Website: apple
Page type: cart
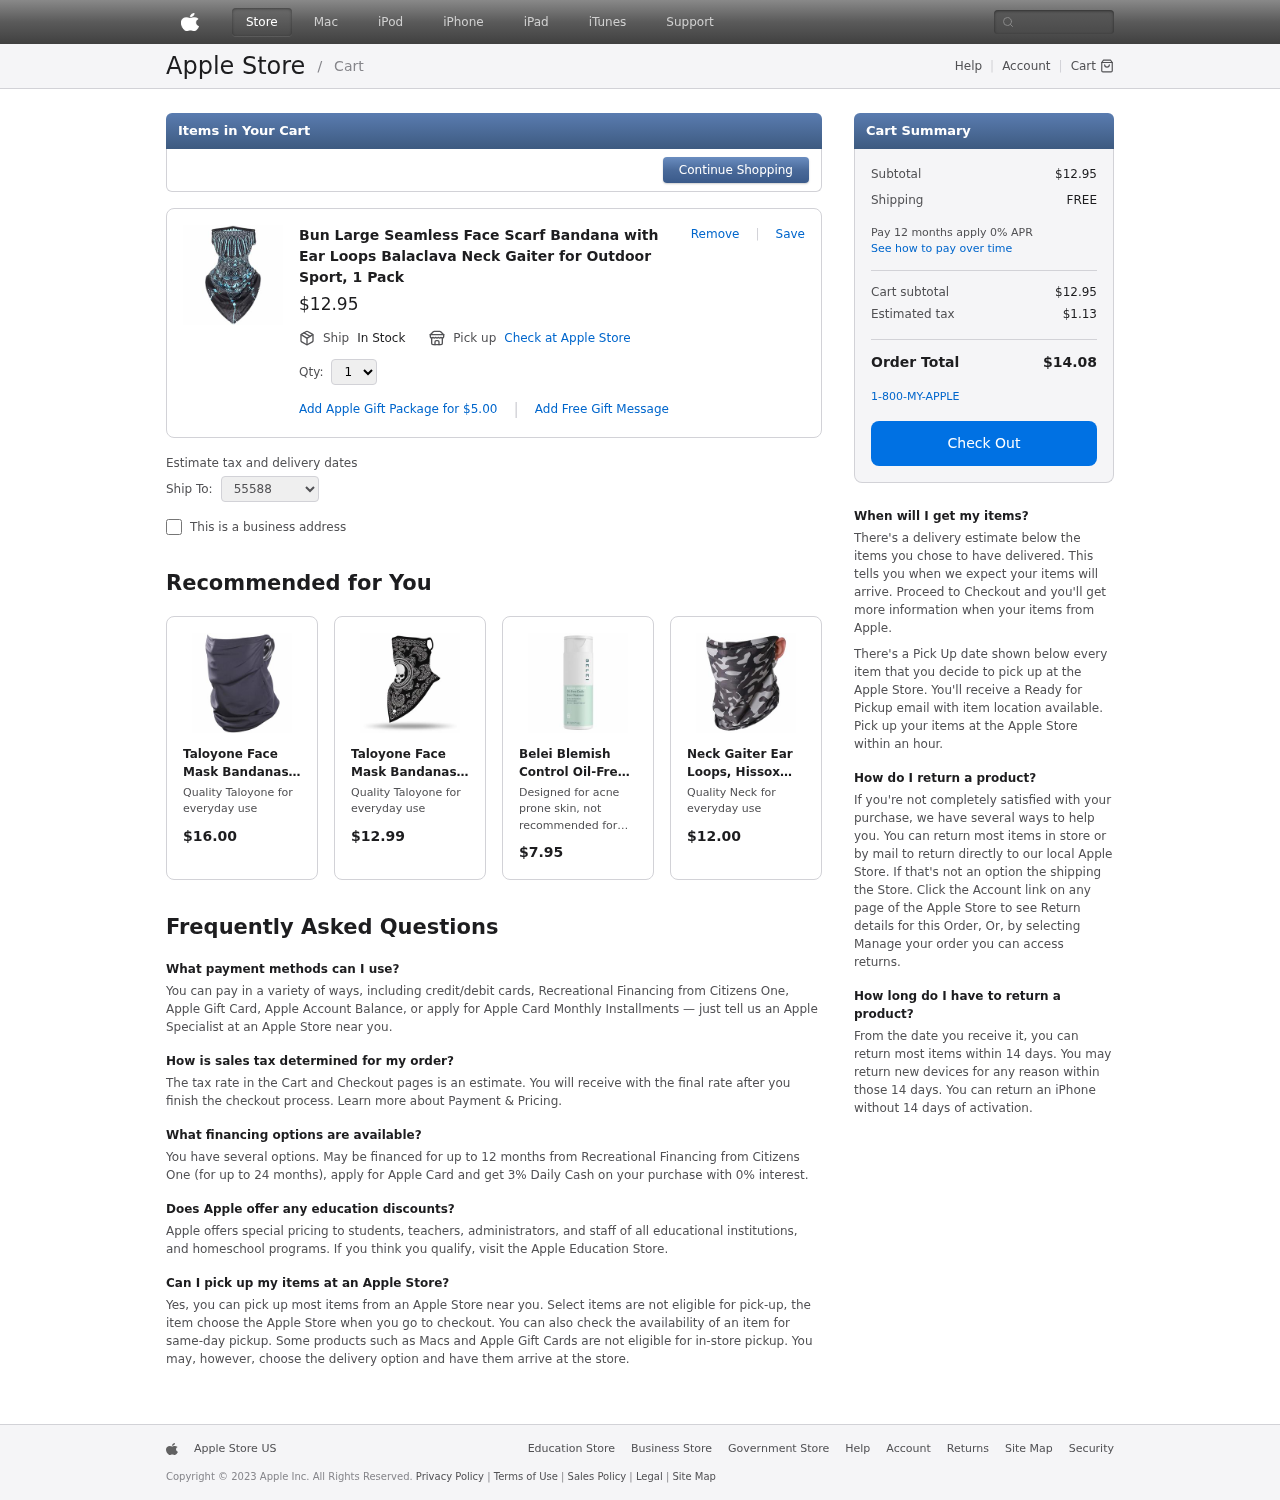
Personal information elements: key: PII_POSTCODE
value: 55588
Product elements: key: PRODUCT1_NAME
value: Bun Large Seamless Face Scarf Bandana with Ear Loops Balaclava Neck Gaiter for Outdoor Sport, 1 Pack
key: PRODUCT1_PRICE
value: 12.95
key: PRODUCT1_QUANTITY
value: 1
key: PRODUCT2_DESC
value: Quality Taloyone for everyday use
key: PRODUCT2_NAME
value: Taloyone Face Mask Bandanas Neck Gaiter Ear Loops Face Balaclava Non Slip Light Cool Breathable Band
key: PRODUCT2_PRICE
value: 16
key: PRODUCT3_DESC
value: Quality Taloyone for everyday use
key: PRODUCT3_NAME
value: Taloyone Face Mask Bandanas Neck Gaiter Ear Loops Face Balaclava Non Slip Light Cool Breathable for
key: PRODUCT3_PRICE
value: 12.99
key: PRODUCT4_DESC
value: Designed for acne prone skin, not recommended for very sensitive skin
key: PRODUCT4_NAME
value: Belei Blemish Control Oil-Free Daily Face Cleanser, 2.5% Benzoyl Peroxide Acne Treatment, Dermatolog
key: PRODUCT4_PRICE
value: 7.95
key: PRODUCT5_DESC
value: Quality Neck for everyday use
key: PRODUCT5_NAME
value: Neck Gaiter Ear Loops, Hissox Summer Cool Breathable Lightweight Balaclava Bandana Headwear Face Cov
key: PRODUCT5_PRICE
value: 12
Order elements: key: ORDER_SUBTOTAL
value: $12.95
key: ORDER_SHIPPING_COST
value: FREE
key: ORDER_SUBTOTAL2
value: $12.95
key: ORDER_TAX
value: $1.13
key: ORDER_TOTAL
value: $14.08